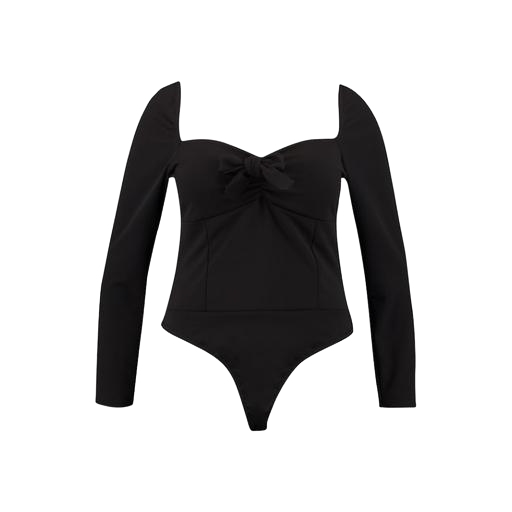
black mira cape-effect bodysuit, black plunge bodysuit, black tie-front top, white background